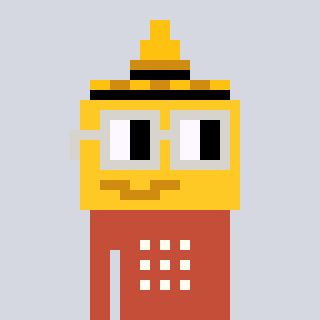
a pixel art character with square light gray glasses, a mustard-shaped head and a rust-colored body on a cool background